Question:
This is the structure inside the project.
What i want is load the js files to the html file
this is the code.
'''
<!DOCTYPE html>
<html>
<head>
<title>Third App</title>
<meta charset="UTF-8"/>
<meta name="viewport" content="width=device-width,
initial-scale=1.0, maximum-scale=1.0, minimum-scale=1.0, user- scalable=no"/>
<!-- <link href="/ThirdApp/WebContent/lib/jquery/jquery.mobile-1.3.2.css" rel="stylesheet" type="text/css" />-->
<script src="/ThirdApp/WebContent/lib/jquery/jquery-1.9.1.js"></script>
<script src="/ThirdApp/WebContent/lib/jquery/jquery.mobile-1.3.2.js"></script>
</head>
<body>
<div data-role="page">
<div data-role="header">
<h1>HOME</h1>
</div>
<div data-role="content">
<!--<a href="02_menuform.html" data-role="button">MENU</a>-->
<a href="/FirstApp/jsp/menu.jsp" data-role="button">MENU</a>
<a href="02_busform.html" data-role="button">BUS</a>
<a href="02_restaurantform.html" data-role="button">DELIVERY CONTACT</a>
</div>
</div>
</body>
</html>
'''
I think the path is correct. However, if i run the app, it throws 404 not found. which means the path is wrong i think.
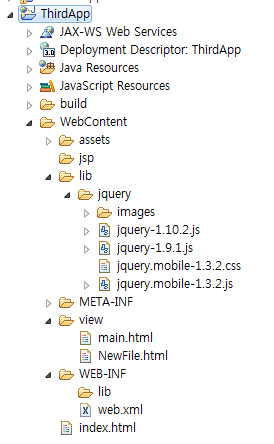
Answer: I suppose you should not keep scripts in the lib folder. Move all your scripts to another folder. It can be 'WebContent/scripts/'. Put all '.js' files there. Then in 'jsp' use 'jstl':
'''
<script src='<c:url value="/scripts/jquery-1.9.1.js"/>'></script>
'''